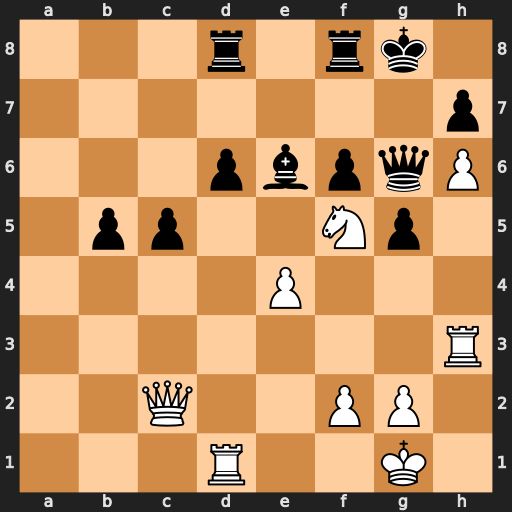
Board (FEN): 3r1rk1/7p/3pbpqP/1pp2Np1/4P3/7R/2Q2PP1/3R2K1
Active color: w
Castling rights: -
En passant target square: -
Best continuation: Ne7+ Kf7 Nxg6